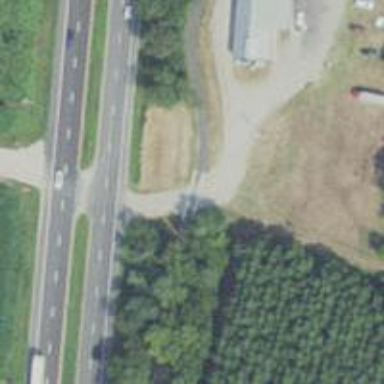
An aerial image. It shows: Marked crossing on the road.